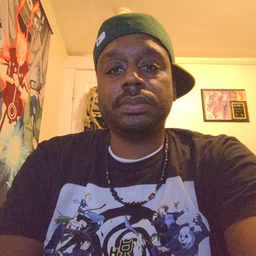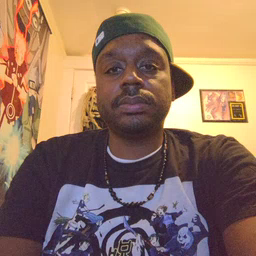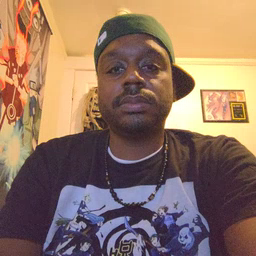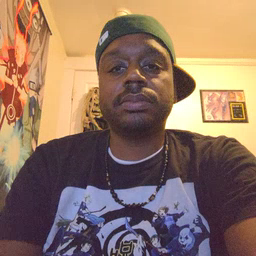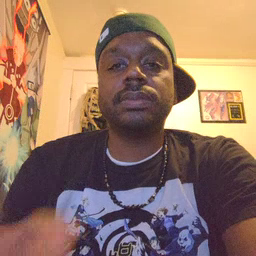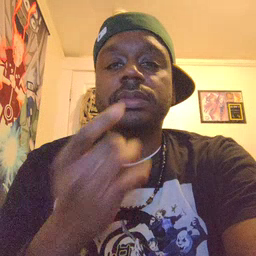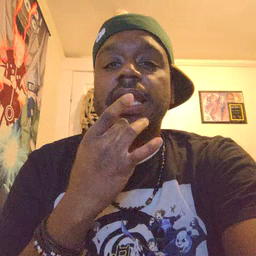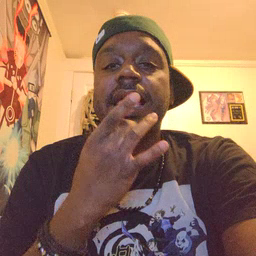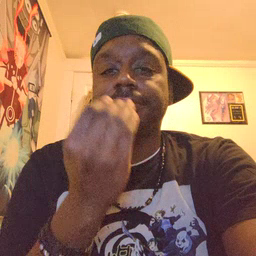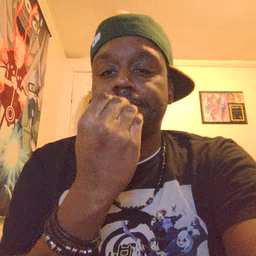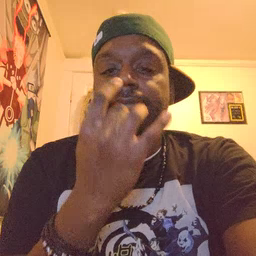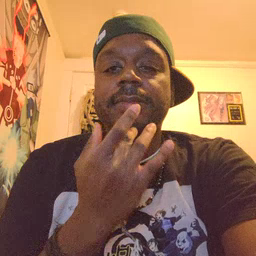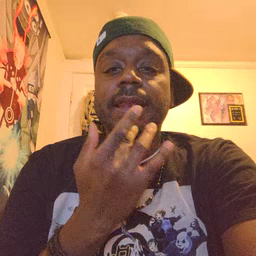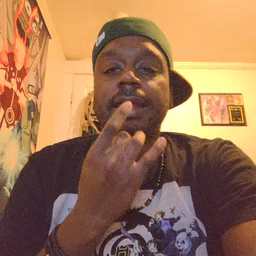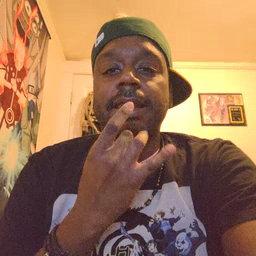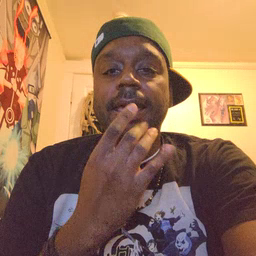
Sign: snack